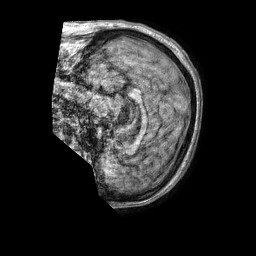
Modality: T1w
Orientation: sagittal
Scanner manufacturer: philips
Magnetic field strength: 1.5 T
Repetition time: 0.007566 s
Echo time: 0.003436 s